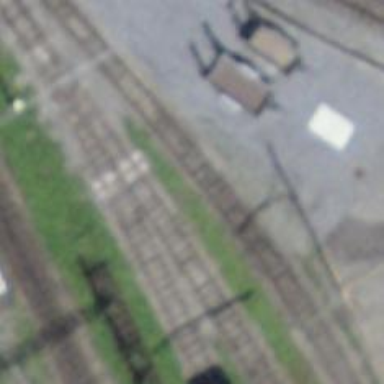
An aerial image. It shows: Narrow-gauge railway yard with electrified tracks featuring contact line.